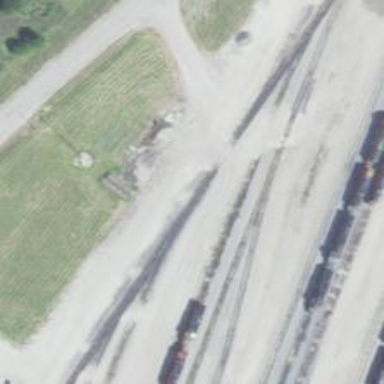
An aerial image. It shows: Level crossing along the railway.